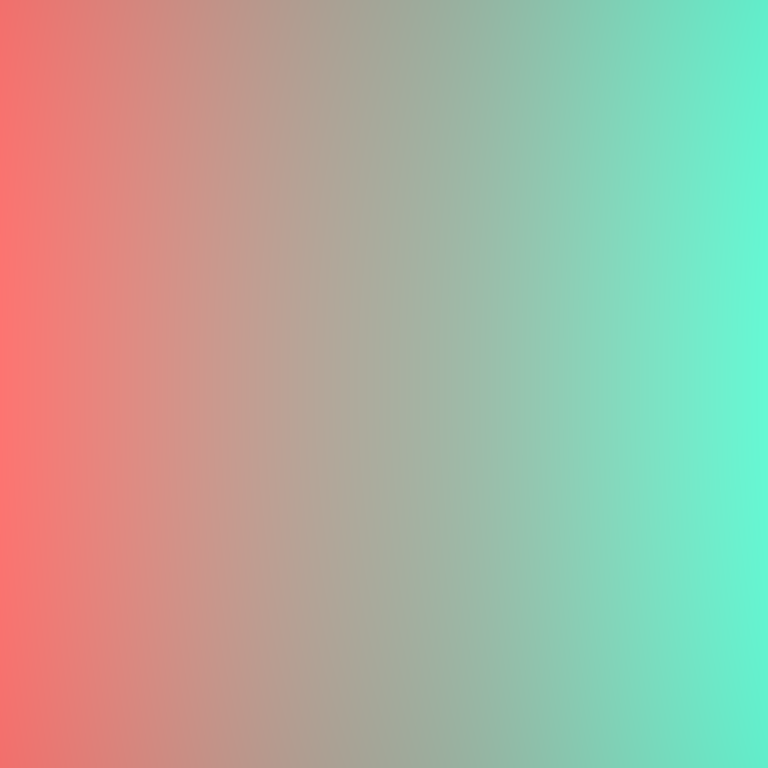
Abstract light effect, smooth gradient from soft red to gentle teal, calm atmosphere, diffuse glow, no room, no furniture, no objects.